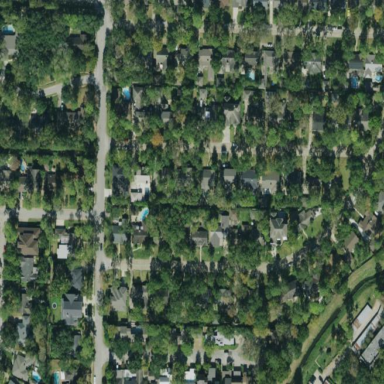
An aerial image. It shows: This residential area consists of single-family homes.